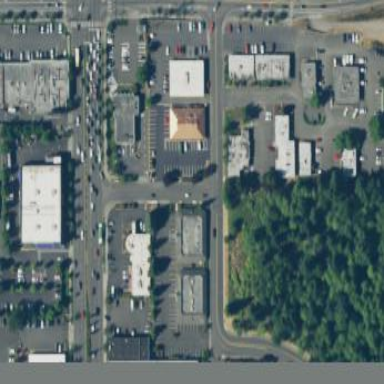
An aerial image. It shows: Commercial area.